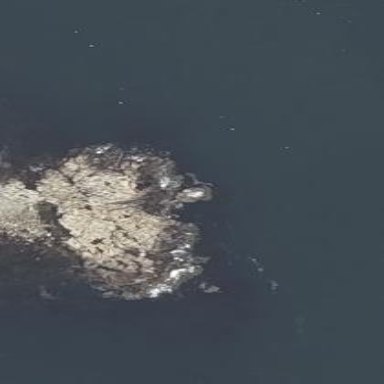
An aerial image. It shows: Islet along the coastline.